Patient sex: M
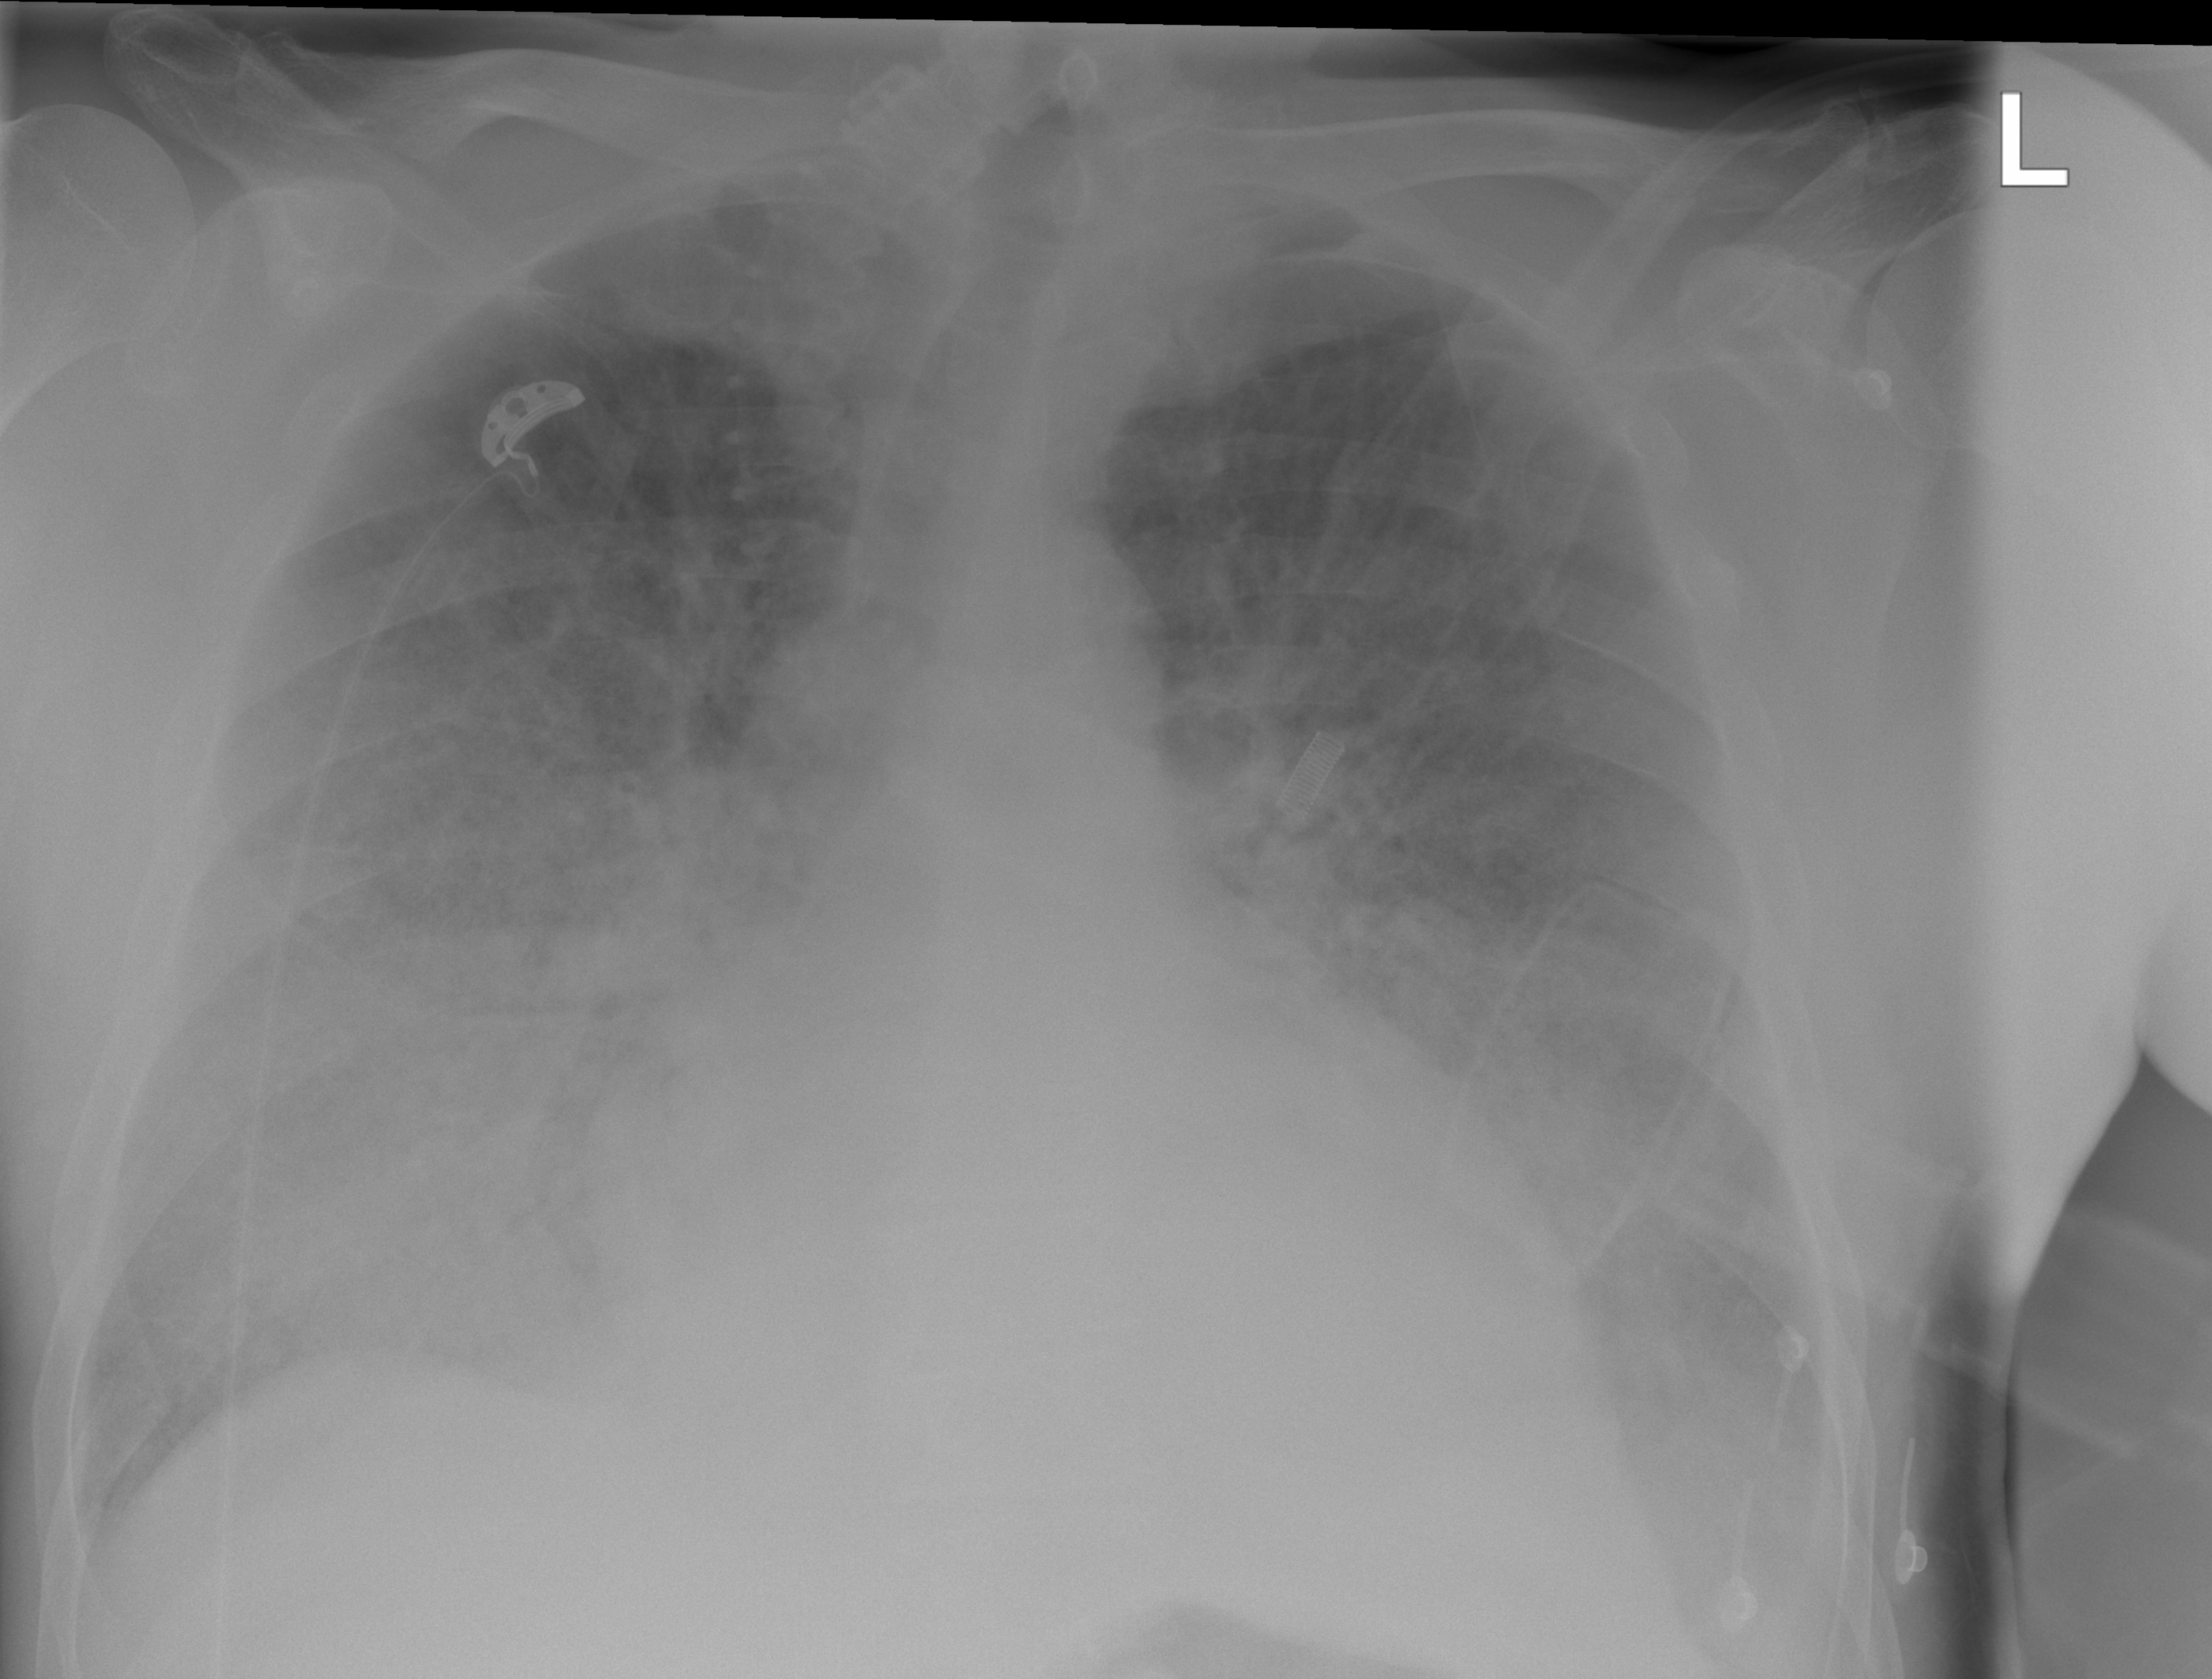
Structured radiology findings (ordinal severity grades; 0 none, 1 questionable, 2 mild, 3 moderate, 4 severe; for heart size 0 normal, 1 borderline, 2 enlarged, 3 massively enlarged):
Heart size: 2
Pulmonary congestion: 2
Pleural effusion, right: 0
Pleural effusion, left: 2
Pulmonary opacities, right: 3
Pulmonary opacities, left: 2
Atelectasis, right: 3
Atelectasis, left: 3